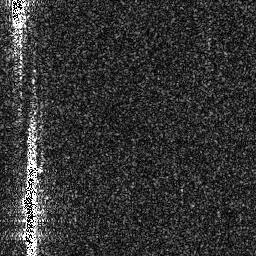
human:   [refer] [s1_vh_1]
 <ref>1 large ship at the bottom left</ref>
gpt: <box>[[6, 62, 15, 99, 0]]</box>